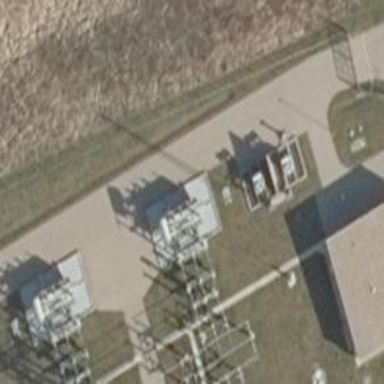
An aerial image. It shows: Power line with three cables.